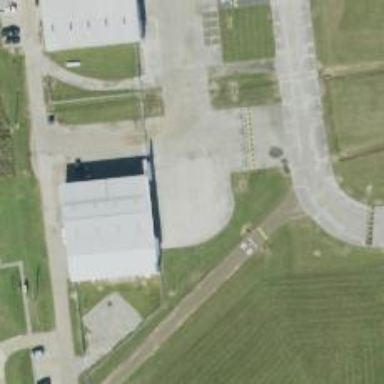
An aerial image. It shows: Service road within airport taxiway.